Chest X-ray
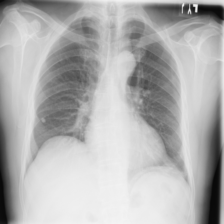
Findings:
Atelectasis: positive
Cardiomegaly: negative
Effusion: negative
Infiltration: negative
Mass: negative
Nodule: positive
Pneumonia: negative
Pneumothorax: negative
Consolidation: negative
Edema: negative
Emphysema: negative
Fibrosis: negative
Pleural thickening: negative
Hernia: negative